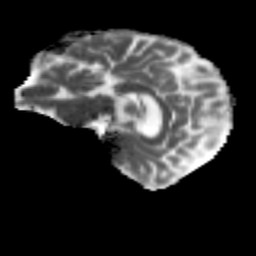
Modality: MD
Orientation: sagittal
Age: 58
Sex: male
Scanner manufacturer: siemens
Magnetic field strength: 3 T
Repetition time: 4.71 s
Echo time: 0.0906 s